Question: I have small issue with a menu toggle. Below is a visual reference of the issue. Currently you can see that the child-items of BOTH the top links are visible. I need the child-items visible for only ONE top link at any given time. If one top link is clicked than other should hide / slideup its child-items.
---

---
'''
jQuery(document).ready(function(){
jQuery('.menu-item').click(function(){
var position = jQuery(this).position();
jQuery('.sub-menu', this).slideDown('slow');
});
});
'''
- sample structure of the menu.
'''
<ul class="menu">
<li class="menu-item" id="544" ><a href="#">Top Link One</a>
<ul class="sub-menu">
<li class="menu-item"><a href="#">link one</a></li>
<li class="menu-item"><a href="#">link two</a></li>
<li class="menu-item"><a href="#">link three</a></li>
</ul>
</li>
<li class="menu-item" id="545"><a href="#">Top Link Two</a>
<ul class="sub-menu">
<li class="menu-item"><a href="#">link four</a></li>
<li class="menu-item"><a href="#">link five</a></li>
<li class="menu-item"><a href="#">link six</a></li>
</ul>
</li>
'''
I tried following a lot of similar issues here at SO but seems to be very specific to their own cases. I am just learning JS so please help me out here. Thanks.
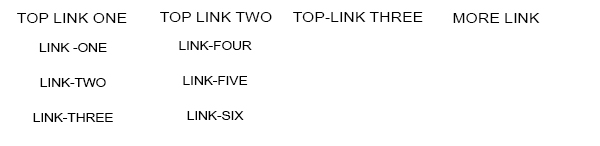
Answer: Modify the click handler to:
'''
jQuery(document).ready(function(){
jQuery('.menu-item').click(function(){
jQuery('.menu-item .sub-menu').slideUp('slow'); //slideup all submenus first
var position = jQuery(this).position();
jQuery('.sub-menu', this).slideDown('slow');
});
});
'''